Question: So I am hoping to alter my program such that I can run a function to check and see if the foreground color should be black or silver. I am hoping to gray out fields that are not "accessible".
My form currently looks like:

I was hoping to "gray out" the "No maintenance required" fields. But I am having problems with trying to define a binding element to the font foreground in my data template.
I've tried everything from trying to define an IValueConverter class within the main window code behind, to defining a window key resource, but it doesn't appear that I can do that within a data template on the textblock element itself?
Any suggestions/help would be appreciated. Thanks!
XAML:
'''
<Grid Margin="0,0,2,0">
<ListBox x:Name="allSites_LB"
HorizontalAlignment="Left"
Height="400"
Margin="20,60,0,0"
VerticalAlignment="Top"
Width="945"
Loaded="allSites_LB_Loaded"
BorderThickness="1" SelectionChanged="allSites_LB_SelectionChanged"
ScrollViewer.HorizontalScrollBarVisibility="Disabled"
>
<ListBox.ItemTemplate >
<DataTemplate >
<Border BorderBrush="Black" BorderThickness="0,0,0,1" Margin="-20,1,0,1" Padding="0,5,0,5" >
<Grid Margin="75,3" >
<Grid.ColumnDefinitions>
<ColumnDefinition Width="200" />
<ColumnDefinition Width="400" />
<ColumnDefinition Width="345" />
</Grid.ColumnDefinitions>
<TextBlock Text="{Binding SiteNo}" Grid.Column="0" FontSize="16" />
<TextBlock Text="{Binding Address}" Grid.Column="1" FontSize="16" Margin="50,1" />
<TextBlock Text="{Binding MaintStatus}" Grid.Column="2" FontSize="16" />
</Grid>
</Border>
</DataTemplate>
</ListBox.ItemTemplate>
</ListBox>
<Button x:Name="viewHistory_BTN"
Content="View History"
HorizontalAlignment="Left"
Height="52"
Margin="20,496,0,0"
VerticalAlignment="Top"
Width="172" FontSize="20"
/>
<Button x:Name="startMaintenance_BTN"
Content="Start Maintenance"
HorizontalAlignment="Left"
Height="52"
Margin="793,496,0,0"
VerticalAlignment="Top"
Width="172" FontSize="20"
/>
<TextBox x:Name="Site_Address"
HorizontalAlignment="Left"
Height="21"
Margin="51,39,0,0"
TextWrapping="Wrap"
Text="Site Number"
VerticalAlignment="Top"
Width="75"
BorderBrush="White"
IsReadOnly="True"
IsEnabled="False"
/>
<TextBox x:Name="Address_Title"
HorizontalAlignment="Left"
Height="21"
Margin="380,34,0,0"
TextWrapping="Wrap"
Text="Address"
VerticalAlignment="Top"
Width="75"
BorderBrush="White"
IsReadOnly="True"
IsEnabled="False"
/>
<TextBox x:Name="maint_Title"
HorizontalAlignment="Left"
Height="21"
Margin="699,34,0,0"
TextWrapping="Wrap"
Text="Maintenance Record"
VerticalAlignment="Top"
Width="117"
BorderBrush="White"
IsReadOnly="True"
IsEnabled="False"
/>
</Grid>
'''
C# Code Behind:
'''
using System;
using System.Collections.Generic;
using System.Linq;
using System.Text;
using System.Threading.Tasks;
using System.Windows;
using System.Windows.Controls;
using System.Windows.Data;
using System.Windows.Documents;
using System.Windows.Input;
using System.Windows.Media;
using System.Windows.Media.Imaging;
using System.Windows.Navigation;
using System.Windows.Shapes;
using System.Data.SqlClient;
namespace SiteMaintenance
{
public partial class MainWindow : Window
{
/**
* CLASS VARIABLES
* */
private SqlConnection localdbConnection; // Connection to Site Maintenance DB (LOCAL)
private System.Data.DataSet allSitesResults;
// MAIN THREAD
public MainWindow()
{
InitializeComponent();
// try to open SQL Connection
try {
localdbConnection = new SqlConnection(Properties.Settings.Default.localdb);
localdbConnection.Open();
} catch(Exception ex) {
System.Windows.MessageBox.Show("local SQL connection unable to connect");
return;
}
viewHistory_BTN.IsEnabled = false;
startMaintenance_BTN.IsEnabled = false;
startMaintenance_BTN.IsDefault = true;
}
/**
* Load dataset into datagrid
* LAZY LOADING
* */
private void DataGrid_Loaded(object sender, RoutedEventArgs e)
{
// init command object
SqlCommand myCommand = new SqlCommand();
myCommand.CommandText = "dbo.usp_GetSites";
myCommand.CommandType = System.Data.CommandType.StoredProcedure;
myCommand.Connection = localdbConnection;
// init data adaptor
SqlDataAdapter sites = new SqlDataAdapter();
sites.SelectCommand = myCommand;
//init DataSet
allSitesResults = new System.Data.DataSet();
sites.Fill(allSitesResults, "tblSites");
int tableCount = allSitesResults.Tables.Count;
System.Data.DataTable test = allSitesResults.Tables[0];
int rowCount = test.Rows.Count;
}
private void sites_DG_CurrentCellChanged(object sender, EventArgs e)
{
String siteName = allSitesResults.Tables[0].Rows[0][1].ToString();
}
private void allSites_LB_Loaded(object sender, RoutedEventArgs e)
{
// init command object
SqlCommand myCommand = new SqlCommand();
myCommand.CommandText = "dbo.usp_GetSitesANDCompletedDate";
myCommand.CommandType = System.Data.CommandType.StoredProcedure;
myCommand.Connection = localdbConnection;
// init data adaptor
SqlDataAdapter sites = new SqlDataAdapter();
sites.SelectCommand = myCommand;
//init DataSet
allSitesResults = new System.Data.DataSet();
sites.Fill(allSitesResults, "tblSites");
allSites_LB.ItemsSource = allSitesResults.Tables["tblSites"].DefaultView;
}
// do not allow selection of maintenance records that do not exist
private void allSites_LB_SelectionChanged(object sender, SelectionChangedEventArgs e)
{
// grab the index
int selectedIndex = allSites_LB.SelectedIndex;
if (selectedIndex == -1) return; //WITHOUT THIS CHECK, UN-SELECTION WILL CAUSE LOGIC FAILURE
System.Data.DataRowView tempData = (System.Data.DataRowView)allSites_LB.Items[allSites_LB.SelectedIndex];
// grab the completed date field
String completedDate = tempData["CompletedDate"].ToString();
String siteMaintID = tempData["SiteMaintID"].ToString();
// remove selected index if completed date and site Maint ID is null
if (siteMaintID != "" && completedDate == "")
{
startMaintenance_BTN.IsEnabled = true;
}
else
{
allSites_LB.SelectedIndex = -1;
startMaintenance_BTN.IsEnabled = false;
}
}
private String maintRequired(object sender, SelectionChangedEventArgs e)
{
int selectedIndex = allSites_LB.SelectedIndex;
if (selectedIndex < 0) return null;
System.Data.DataRowView tempData = (System.Data.DataRowView)allSites_LB.Items[allSites_LB.SelectedIndex];
// grab the completed date field
String completedDate = tempData["CompletedDate"].ToString();
String siteMaintID = tempData["SiteMaintID"].ToString();
if (siteMaintID != "" && completedDate == "")
{
return "Maintenance Required";
}
else
{
return "No Maintenance";
}
}
}
'''
}
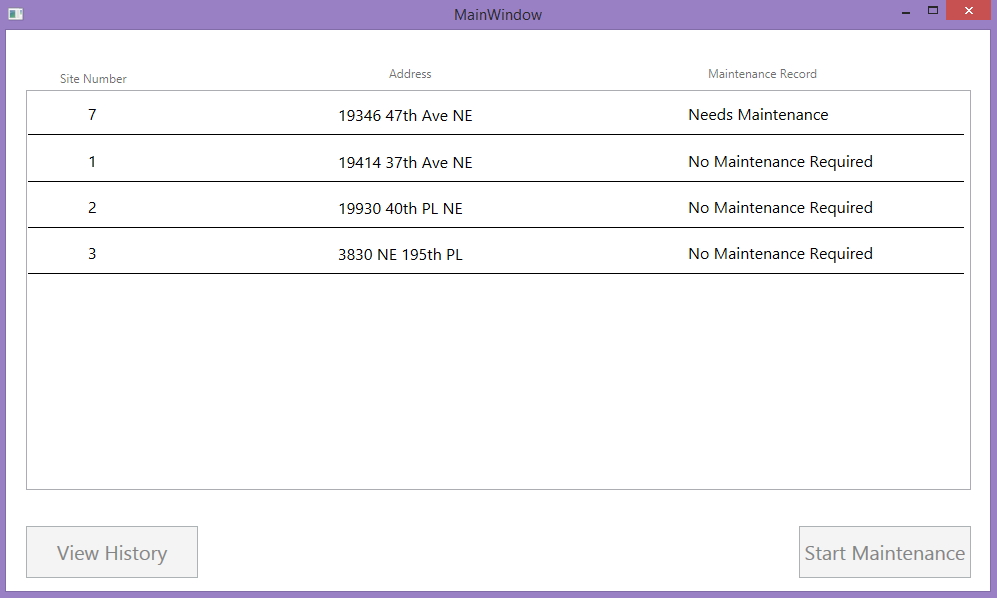
Answer: There are generally two good approaches for you to choose from, when binding the Foreground color to a piece of data. Depending on who you ask, different people will have different preferences. So... here's both!
## First Method: Style with Triggers
This method basically identifies 'special' behavior when a certain set of conditions are met. In this case, we're changing the foreground color to Gray, when the status == "No Maintenance Required"
'''
<Style TargetType="TextBlock">
<Setter Property="Foreground" Value="Black" /> <!-- default value -->
<Style.Triggers>
<DataTrigger Binding="{Binding Text, RelativeSource={RelativeSource Self}" Value="No Maintenance Required">
<Setter Property="Foreground" Value="Gray" /> <!-- special behavior -->
</DataTrigger>
</Style.Triggers>
</Style>
'''
In this case, just assign your TextBlock the appropriate 'Style' property.
## Second Method: Use an IValueConverter
This approach creates a custom "IValueConverter implementation, which converts your Text value to a Color. From there, we bind directly to our text value, and ensure that the converter always provides the proper color.
'''
public class MaintenaceColorConverter : IValueConverter
{
public Color NormalColor { get; set; }
public Color NoMaintenanceRequiredColor { get; set; }
public object Convert(object value, Type targetType, object parameter, System.Globalization.CultureInfo culture)
{
if (value.ToString() == "No Maintenance Required")
return NoMaintenanceRequiredColor;
return NormalColor;
}
public object ConvertBack(object value, Type targetType, object parameter, System.Globalization.CultureInfo culture)
{
throw new NotImplementedException();
}
}
'''
In your XAML:
'''
<Window.Resources>
<local:MaintenaceColorConverter x:Key="myColorConverter" NormalColor="Black" NoMaintenanceRequiredColor="Gray" />
</Window.Resources>
'''
In your TextBlock:
'''
<TextBlock Text="{Binding MaintStatus}" Foreground="{Binding MaintStatus, Converter={StaticResource myColorConverter}}" />
'''
## Improvements
With either of these approaches, it would be better to have a 'MaintenanceStatus' boolean or enum value, and bind your styling conditions to that. It's a bad idea to use string-comparisons. That's just begging for trouble. These examples used string comparison because... well... that's all that was available from your provided example code.